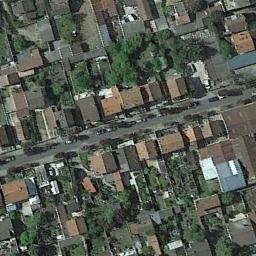
Label: residential